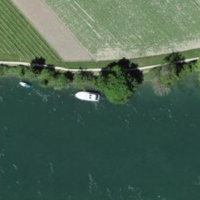
EUNIS habitat code: 15
Species observed at this site:
Prunus spinosa